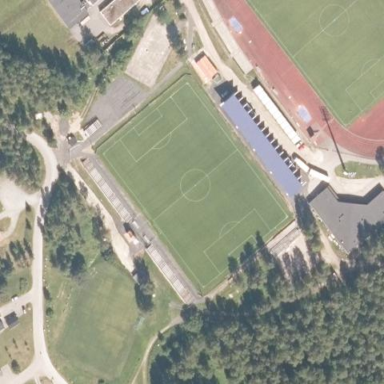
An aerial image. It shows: Soccer pitch for leisureland activities.